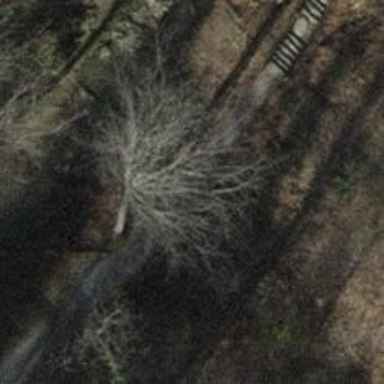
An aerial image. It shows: Path on bridge.